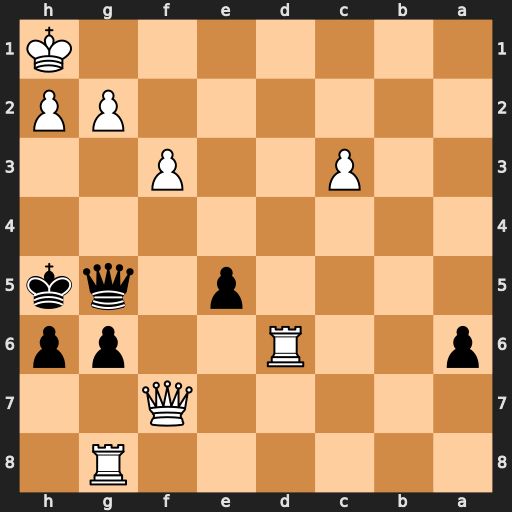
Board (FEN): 6R1/5Q2/p2R2pp/4p1qk/8/2P2P2/6PP/7K
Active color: b
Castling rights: -
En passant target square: -
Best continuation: Qc1+ Rd1 Qxd1#